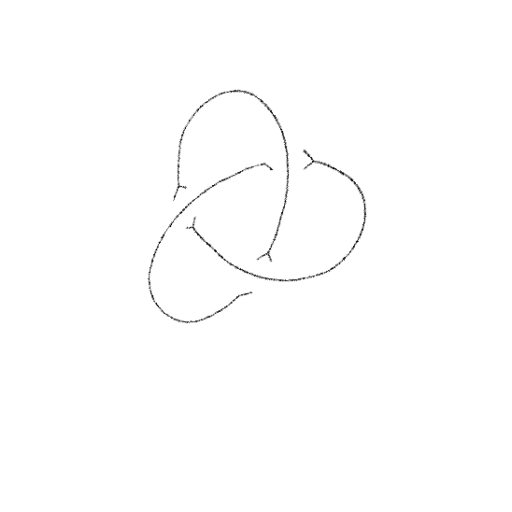
Crossing number: 3